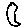
Label: moon